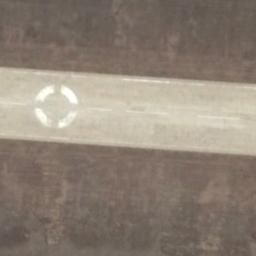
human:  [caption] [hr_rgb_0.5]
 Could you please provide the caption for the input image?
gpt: Next to the runway is brown bare ground with white circles and dashes on the runway .

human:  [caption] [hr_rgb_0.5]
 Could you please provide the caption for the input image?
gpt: The runway with a round marking goes through the clearing .

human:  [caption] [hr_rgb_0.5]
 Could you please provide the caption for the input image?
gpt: The runway is on the bare land .

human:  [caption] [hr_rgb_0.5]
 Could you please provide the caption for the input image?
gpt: There is a round mark on the runway .

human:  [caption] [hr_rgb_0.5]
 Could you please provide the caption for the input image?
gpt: There are brown bare land beside the runway .